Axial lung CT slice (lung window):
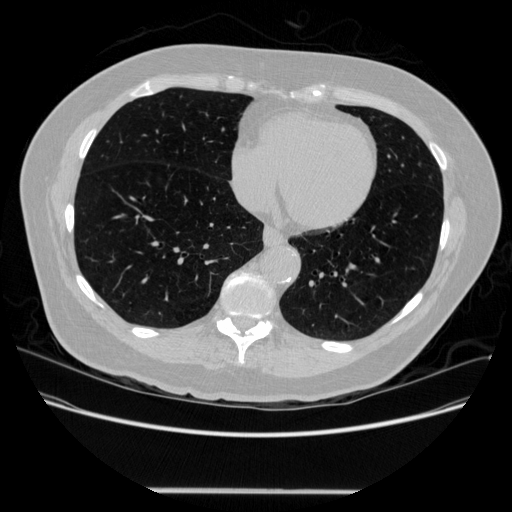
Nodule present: no